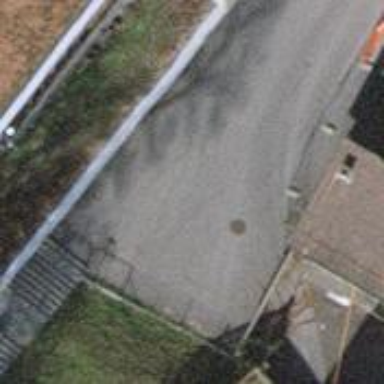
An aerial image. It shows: Set of steps on the road.